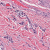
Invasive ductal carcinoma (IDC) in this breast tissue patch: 1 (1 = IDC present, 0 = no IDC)